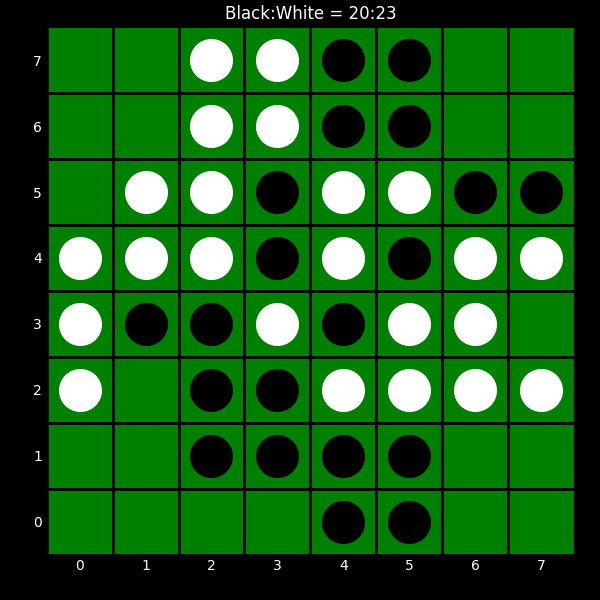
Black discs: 20
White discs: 23